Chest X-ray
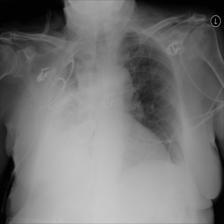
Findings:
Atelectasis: negative
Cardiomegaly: negative
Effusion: negative
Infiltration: positive
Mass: negative
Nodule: negative
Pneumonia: negative
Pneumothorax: negative
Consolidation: negative
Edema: negative
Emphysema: negative
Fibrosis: negative
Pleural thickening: positive
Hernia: negative